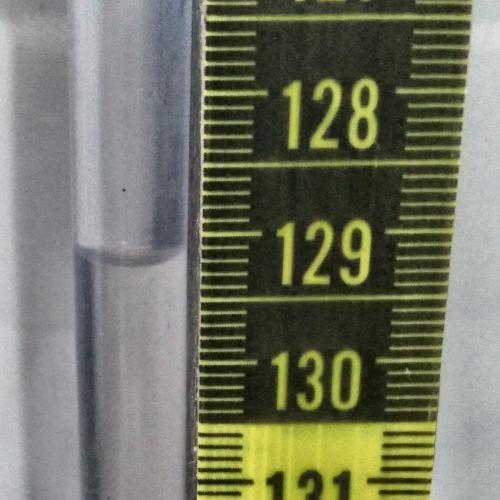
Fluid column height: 129.2 cm